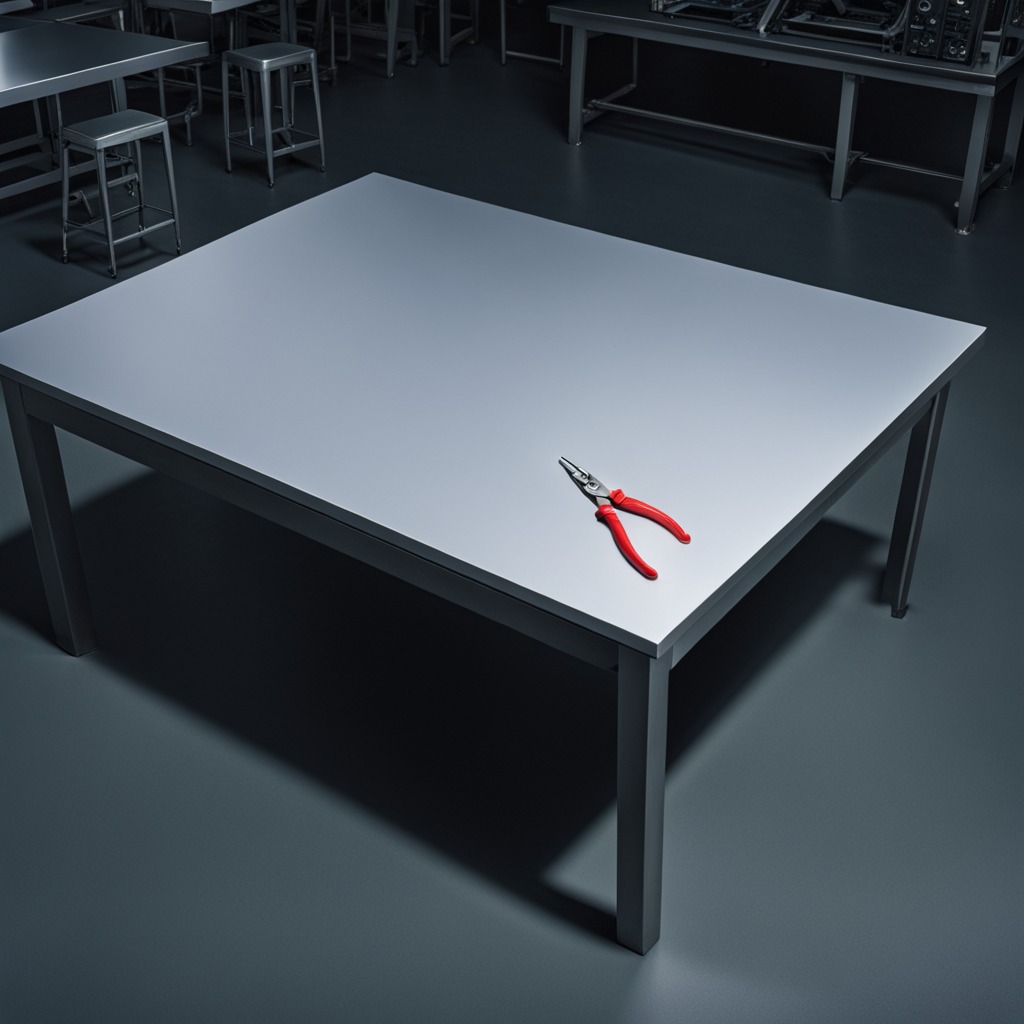
A plier is lying on the tabletop.